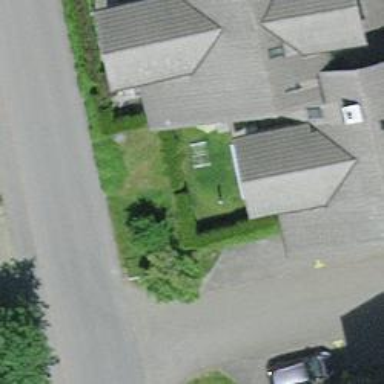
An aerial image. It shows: Hedge acting as barrier.